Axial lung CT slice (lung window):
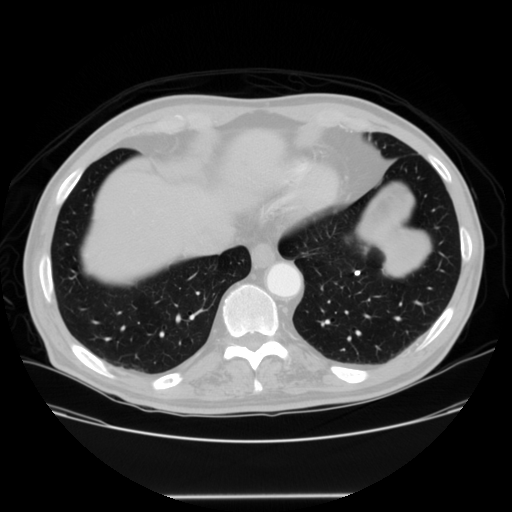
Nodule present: yes
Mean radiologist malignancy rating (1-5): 1